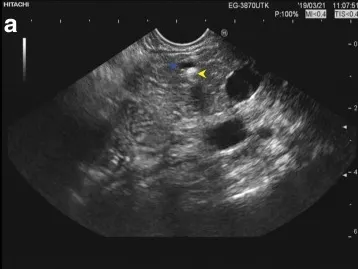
(a, b) Endoscopic ultrasound showing low pancreatic echoes, the internal echoes were uniform. Pancreatic duct in the head and neck of the pancreas showed multiple stone shadows (yellow arrow: pancreatic stones; red arrow: parenchyma calcification; and blue arrow: pancreatic duct).
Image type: radiology (ultrasound)